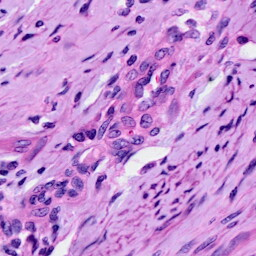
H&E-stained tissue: Cervix